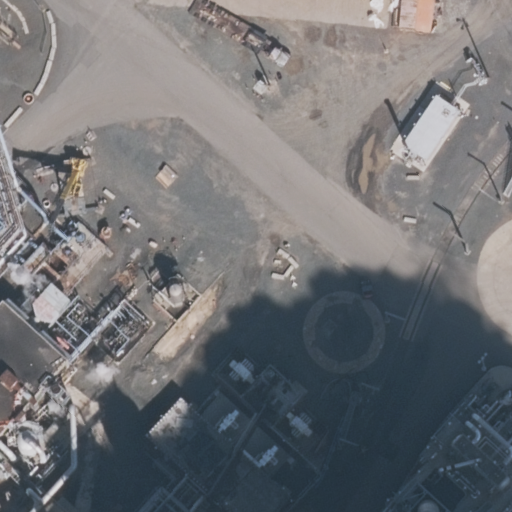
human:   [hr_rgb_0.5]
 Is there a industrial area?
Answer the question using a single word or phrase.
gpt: yes

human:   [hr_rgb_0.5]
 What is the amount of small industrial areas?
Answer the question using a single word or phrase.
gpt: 0

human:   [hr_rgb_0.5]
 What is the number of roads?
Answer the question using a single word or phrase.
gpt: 2

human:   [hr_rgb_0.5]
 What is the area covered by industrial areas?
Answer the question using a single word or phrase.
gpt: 10583m2

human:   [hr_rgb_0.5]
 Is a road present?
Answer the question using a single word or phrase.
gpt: yes

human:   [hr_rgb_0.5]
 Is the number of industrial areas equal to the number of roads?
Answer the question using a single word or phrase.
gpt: no

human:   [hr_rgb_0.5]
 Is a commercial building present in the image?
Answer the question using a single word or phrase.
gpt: no

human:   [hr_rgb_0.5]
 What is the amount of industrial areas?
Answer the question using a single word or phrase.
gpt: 1

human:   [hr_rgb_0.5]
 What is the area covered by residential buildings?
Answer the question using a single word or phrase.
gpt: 0m2

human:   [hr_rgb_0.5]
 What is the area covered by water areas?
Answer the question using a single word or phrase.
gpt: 0m2

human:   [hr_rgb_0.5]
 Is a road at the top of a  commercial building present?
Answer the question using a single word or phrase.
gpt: no

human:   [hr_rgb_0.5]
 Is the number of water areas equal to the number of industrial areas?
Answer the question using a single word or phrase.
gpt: no

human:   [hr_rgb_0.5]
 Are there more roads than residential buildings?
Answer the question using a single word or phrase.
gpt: yes

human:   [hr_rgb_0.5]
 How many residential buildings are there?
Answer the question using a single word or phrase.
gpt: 0

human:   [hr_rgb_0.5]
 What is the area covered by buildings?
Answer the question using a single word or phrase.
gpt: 0m2

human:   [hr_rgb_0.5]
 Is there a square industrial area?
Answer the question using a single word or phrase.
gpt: no

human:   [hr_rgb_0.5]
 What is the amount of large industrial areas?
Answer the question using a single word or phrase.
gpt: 1

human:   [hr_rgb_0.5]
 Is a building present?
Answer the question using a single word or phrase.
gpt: no

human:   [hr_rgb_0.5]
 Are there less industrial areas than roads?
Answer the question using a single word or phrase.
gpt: yes

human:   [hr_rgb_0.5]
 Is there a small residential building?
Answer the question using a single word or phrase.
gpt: no

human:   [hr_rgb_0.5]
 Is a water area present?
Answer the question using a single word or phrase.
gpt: no

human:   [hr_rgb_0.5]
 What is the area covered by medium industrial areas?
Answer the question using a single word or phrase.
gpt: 0m2

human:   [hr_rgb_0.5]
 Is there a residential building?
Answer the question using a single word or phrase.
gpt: no

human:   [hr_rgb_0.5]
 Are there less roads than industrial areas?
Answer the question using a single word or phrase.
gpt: no

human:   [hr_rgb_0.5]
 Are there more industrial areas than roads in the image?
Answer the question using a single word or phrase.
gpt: no

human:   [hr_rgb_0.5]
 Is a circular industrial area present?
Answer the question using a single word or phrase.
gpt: no

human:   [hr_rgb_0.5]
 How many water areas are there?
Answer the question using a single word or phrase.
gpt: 0

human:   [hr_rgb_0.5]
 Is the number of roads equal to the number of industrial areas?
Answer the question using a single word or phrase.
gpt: no

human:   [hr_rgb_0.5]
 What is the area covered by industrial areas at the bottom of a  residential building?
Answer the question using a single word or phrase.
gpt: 0m2

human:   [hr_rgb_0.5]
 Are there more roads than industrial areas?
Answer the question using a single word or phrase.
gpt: yes

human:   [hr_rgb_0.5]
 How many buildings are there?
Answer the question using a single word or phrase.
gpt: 0

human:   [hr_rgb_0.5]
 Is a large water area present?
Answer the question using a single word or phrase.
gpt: no

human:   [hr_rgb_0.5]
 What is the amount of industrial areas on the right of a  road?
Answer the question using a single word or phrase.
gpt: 1

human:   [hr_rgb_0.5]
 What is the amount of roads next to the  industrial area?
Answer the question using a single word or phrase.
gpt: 2

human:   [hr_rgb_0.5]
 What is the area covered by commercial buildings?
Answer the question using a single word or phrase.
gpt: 0m2

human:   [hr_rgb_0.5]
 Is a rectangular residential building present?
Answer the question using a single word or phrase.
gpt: no

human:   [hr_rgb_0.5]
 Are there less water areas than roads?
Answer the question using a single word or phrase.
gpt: yes

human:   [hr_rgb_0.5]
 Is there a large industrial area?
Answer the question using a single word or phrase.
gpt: yes

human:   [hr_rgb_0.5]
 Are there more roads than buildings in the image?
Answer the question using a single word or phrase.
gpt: yes

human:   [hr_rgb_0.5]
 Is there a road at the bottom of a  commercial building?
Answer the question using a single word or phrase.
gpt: no

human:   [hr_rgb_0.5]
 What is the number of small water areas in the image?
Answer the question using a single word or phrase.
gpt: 0

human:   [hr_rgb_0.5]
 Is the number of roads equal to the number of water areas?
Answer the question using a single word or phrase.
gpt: no

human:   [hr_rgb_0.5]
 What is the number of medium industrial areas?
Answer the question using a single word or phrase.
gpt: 0

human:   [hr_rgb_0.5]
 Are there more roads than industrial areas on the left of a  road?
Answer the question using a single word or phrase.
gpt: yes

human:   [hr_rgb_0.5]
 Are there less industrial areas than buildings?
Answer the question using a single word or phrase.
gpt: no

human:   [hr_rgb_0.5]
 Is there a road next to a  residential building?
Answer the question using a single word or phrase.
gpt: no

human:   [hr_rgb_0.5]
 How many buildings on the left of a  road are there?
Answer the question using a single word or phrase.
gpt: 0

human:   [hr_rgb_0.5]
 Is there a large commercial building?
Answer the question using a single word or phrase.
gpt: no

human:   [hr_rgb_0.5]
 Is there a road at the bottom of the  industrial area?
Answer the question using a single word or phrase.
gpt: no

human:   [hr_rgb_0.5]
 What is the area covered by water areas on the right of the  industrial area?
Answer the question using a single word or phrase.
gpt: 0m2

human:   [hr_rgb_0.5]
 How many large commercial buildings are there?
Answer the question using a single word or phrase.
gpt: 0

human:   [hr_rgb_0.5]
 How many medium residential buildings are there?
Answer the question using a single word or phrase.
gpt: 0

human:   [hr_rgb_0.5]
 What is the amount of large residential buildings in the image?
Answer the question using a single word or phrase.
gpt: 0

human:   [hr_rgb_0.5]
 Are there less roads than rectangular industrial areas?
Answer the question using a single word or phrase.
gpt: no

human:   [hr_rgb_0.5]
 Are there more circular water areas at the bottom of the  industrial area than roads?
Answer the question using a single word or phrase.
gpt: no

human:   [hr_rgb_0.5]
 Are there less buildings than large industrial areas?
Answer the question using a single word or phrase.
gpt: yes

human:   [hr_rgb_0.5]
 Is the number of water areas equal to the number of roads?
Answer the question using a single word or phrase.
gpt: no

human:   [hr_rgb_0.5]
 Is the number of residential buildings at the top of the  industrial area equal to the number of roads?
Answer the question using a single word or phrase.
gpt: no

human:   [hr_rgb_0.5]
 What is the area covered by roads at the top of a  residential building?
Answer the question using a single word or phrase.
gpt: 0m2

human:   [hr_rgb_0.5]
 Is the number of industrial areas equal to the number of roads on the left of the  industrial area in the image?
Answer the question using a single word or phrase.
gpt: no

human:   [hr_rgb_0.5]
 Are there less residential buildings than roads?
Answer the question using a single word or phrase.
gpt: yes

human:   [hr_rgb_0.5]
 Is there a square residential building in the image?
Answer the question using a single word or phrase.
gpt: no

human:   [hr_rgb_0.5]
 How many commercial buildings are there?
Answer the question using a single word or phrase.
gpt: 0

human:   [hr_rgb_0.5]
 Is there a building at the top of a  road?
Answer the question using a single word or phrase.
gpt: no